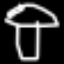
Label: mushroom